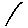
Label: line